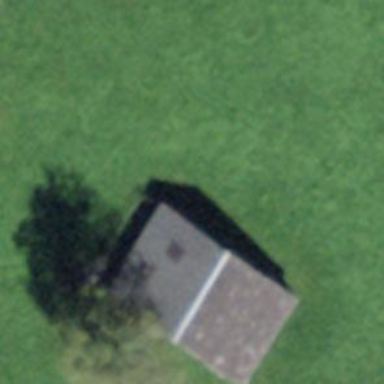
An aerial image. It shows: Cabin is depicted in the image.